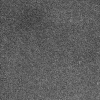
Atmospheric dust classification: dusty